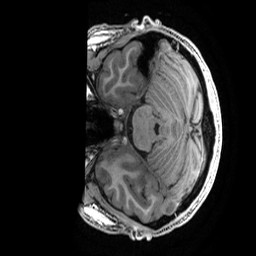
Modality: T1w
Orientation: axial